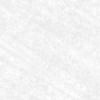
Label: change